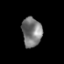
Tissue: prostate
Cell type: Epithelial cells
Senescence score: 0.2145
Nuclear area (px): 569
Mean DAPI intensity: 121.52